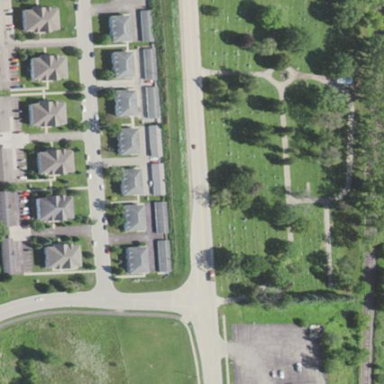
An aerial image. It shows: Cemetery.